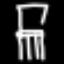
Label: chair